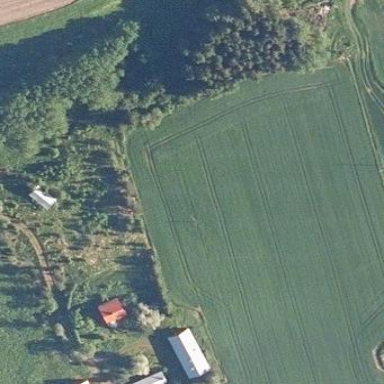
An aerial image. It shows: Farmyard area.